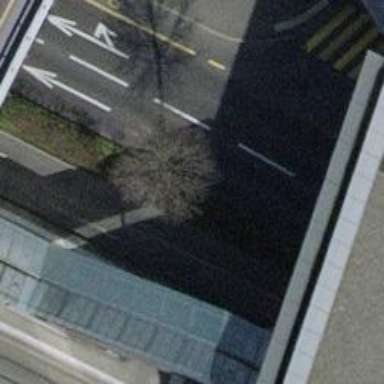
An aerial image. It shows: Road with traffic signals.